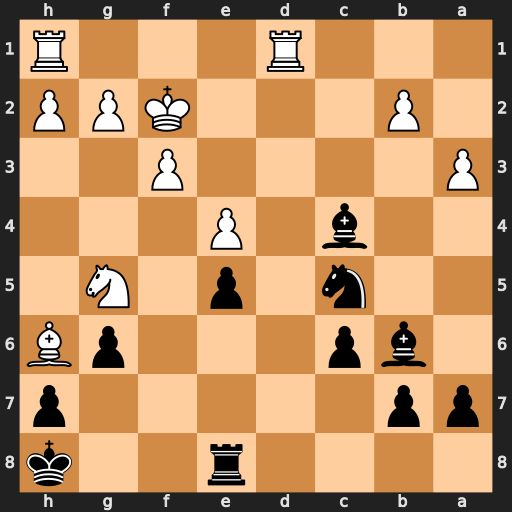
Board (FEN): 4r2k/pp5p/1bp3pB/2n1p1N1/2b1P3/P4P2/1P3KPP/3R3R
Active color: b
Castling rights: -
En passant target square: -
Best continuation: Nxe4+ Ke1 Bf2#